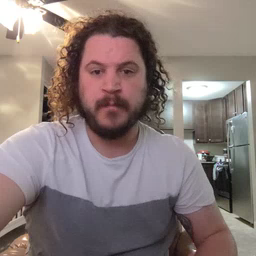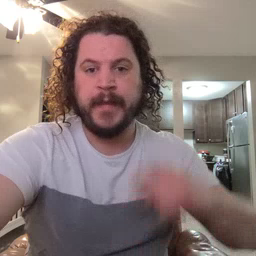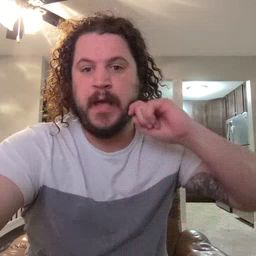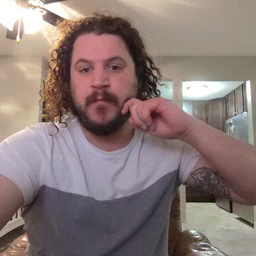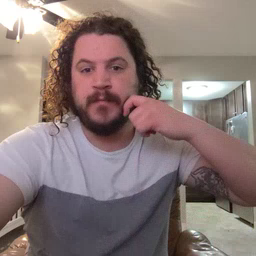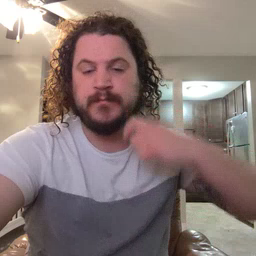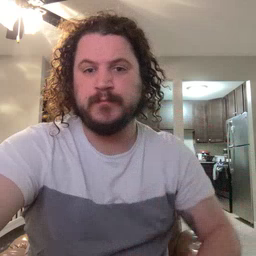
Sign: apple